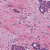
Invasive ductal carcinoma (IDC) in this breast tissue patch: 1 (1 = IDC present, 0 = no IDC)